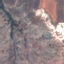
Land use / land cover: HerbaceousVegetation